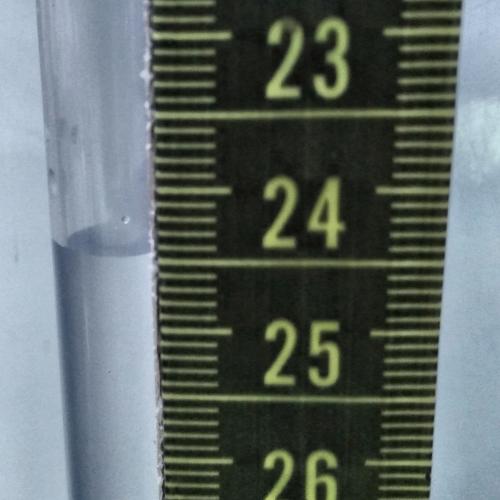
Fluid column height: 24.5 cm